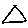
Label: triangle